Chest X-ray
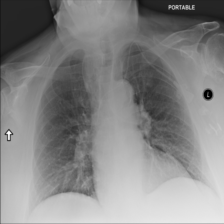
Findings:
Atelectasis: negative
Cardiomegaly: negative
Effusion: negative
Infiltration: negative
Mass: negative
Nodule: negative
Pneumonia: negative
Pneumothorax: negative
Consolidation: negative
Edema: negative
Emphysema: negative
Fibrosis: negative
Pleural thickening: negative
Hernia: negative